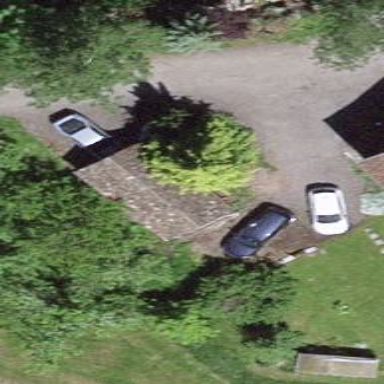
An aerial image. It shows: Garage building.